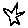
Label: star